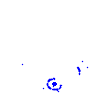
Particle: kaon